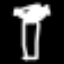
Label: palm tree